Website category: jobs
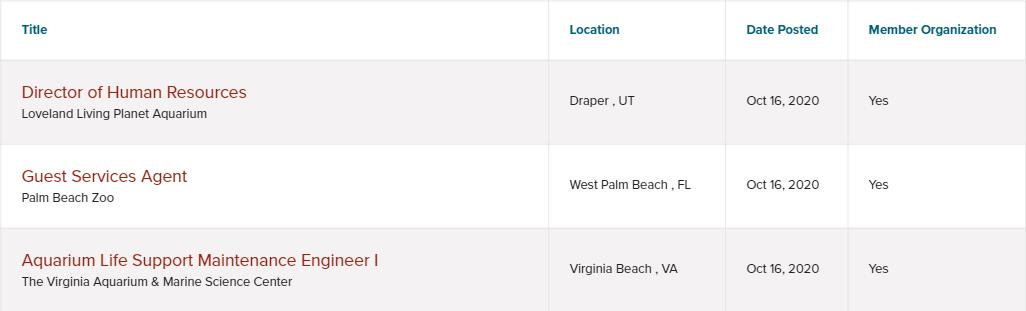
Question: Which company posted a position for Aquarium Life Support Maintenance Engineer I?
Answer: The Virginia Aquarium & Marine Science Center

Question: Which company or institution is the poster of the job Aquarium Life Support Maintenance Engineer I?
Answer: The Virginia Aquarium & Marine Science Center

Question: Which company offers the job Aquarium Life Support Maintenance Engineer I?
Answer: The Virginia Aquarium & Marine Science Center

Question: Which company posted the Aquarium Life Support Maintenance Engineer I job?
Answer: The Virginia Aquarium & Marine Science Center

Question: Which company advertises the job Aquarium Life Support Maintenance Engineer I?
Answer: The Virginia Aquarium & Marine Science Center

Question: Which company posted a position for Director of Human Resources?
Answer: Loveland Living Planet Aquarium

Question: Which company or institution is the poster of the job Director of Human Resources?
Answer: Loveland Living Planet Aquarium

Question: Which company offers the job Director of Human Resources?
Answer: Loveland Living Planet Aquarium

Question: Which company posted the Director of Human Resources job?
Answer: Loveland Living Planet Aquarium

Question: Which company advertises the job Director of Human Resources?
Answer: Loveland Living Planet Aquarium

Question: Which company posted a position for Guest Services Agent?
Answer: Palm Beach Zoo

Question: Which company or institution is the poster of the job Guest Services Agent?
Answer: Palm Beach Zoo

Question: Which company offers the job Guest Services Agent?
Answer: Palm Beach Zoo

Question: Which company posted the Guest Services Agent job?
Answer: Palm Beach Zoo

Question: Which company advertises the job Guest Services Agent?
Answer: Palm Beach Zoo

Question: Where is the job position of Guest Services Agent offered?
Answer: West Palm Beach , FL

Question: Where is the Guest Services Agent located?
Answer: West Palm Beach , FL

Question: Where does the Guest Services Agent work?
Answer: West Palm Beach , FL

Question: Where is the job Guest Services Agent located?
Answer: West Palm Beach , FL

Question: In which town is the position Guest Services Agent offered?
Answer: West Palm Beach , FL

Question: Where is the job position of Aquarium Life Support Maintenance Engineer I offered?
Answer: Virginia Beach , VA

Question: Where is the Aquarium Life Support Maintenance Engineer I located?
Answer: Virginia Beach , VA

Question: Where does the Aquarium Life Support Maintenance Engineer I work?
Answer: Virginia Beach , VA

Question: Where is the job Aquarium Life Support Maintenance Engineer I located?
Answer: Virginia Beach , VA

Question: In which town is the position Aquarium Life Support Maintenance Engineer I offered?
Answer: Virginia Beach , VA

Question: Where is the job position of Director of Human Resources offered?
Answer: Draper , UT

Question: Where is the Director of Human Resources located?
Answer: Draper , UT

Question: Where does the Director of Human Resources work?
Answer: Draper , UT

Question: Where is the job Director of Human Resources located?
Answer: Draper , UT

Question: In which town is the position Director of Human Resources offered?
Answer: Draper , UT

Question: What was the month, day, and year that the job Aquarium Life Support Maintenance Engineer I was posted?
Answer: Oct 16, 2020

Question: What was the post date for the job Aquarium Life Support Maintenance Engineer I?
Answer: Oct 16, 2020

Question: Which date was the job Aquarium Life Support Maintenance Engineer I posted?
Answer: Oct 16, 2020

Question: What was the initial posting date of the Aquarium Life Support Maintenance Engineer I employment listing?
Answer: Oct 16, 2020

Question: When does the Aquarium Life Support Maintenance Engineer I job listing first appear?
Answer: Oct 16, 2020

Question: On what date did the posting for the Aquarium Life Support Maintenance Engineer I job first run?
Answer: Oct 16, 2020

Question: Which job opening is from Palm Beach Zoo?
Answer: Guest Services Agent

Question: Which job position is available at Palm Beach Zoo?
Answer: Guest Services Agent

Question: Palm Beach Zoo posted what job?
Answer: Guest Services Agent

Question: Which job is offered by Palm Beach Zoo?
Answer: Guest Services Agent

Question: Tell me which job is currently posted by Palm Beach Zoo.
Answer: Guest Services Agent

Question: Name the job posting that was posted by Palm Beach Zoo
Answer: Guest Services Agent

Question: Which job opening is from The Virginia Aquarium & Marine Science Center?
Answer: Aquarium Life Support Maintenance Engineer I

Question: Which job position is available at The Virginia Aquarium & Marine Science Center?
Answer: Aquarium Life Support Maintenance Engineer I

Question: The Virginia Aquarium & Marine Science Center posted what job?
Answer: Aquarium Life Support Maintenance Engineer I

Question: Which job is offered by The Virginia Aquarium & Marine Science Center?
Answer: Aquarium Life Support Maintenance Engineer I

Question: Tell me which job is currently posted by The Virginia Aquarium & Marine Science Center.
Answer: Aquarium Life Support Maintenance Engineer I

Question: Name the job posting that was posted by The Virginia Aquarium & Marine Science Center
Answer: Aquarium Life Support Maintenance Engineer I

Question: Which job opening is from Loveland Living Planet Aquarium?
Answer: Director of Human Resources

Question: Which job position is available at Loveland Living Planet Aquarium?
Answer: Director of Human Resources

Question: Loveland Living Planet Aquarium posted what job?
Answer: Director of Human Resources

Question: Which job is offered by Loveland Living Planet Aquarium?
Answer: Director of Human Resources

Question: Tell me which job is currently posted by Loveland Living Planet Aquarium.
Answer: Director of Human Resources

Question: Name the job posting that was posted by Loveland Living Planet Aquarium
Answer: Director of Human Resources

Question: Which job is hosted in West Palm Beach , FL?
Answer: Guest Services Agent

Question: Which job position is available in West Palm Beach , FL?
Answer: Guest Services Agent

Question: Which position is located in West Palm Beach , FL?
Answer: Guest Services Agent

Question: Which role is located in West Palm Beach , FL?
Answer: Guest Services Agent

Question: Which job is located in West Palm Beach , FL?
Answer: Guest Services Agent

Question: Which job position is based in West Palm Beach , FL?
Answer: Guest Services Agent

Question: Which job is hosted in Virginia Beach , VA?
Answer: Aquarium Life Support Maintenance Engineer I

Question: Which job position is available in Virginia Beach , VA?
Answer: Aquarium Life Support Maintenance Engineer I

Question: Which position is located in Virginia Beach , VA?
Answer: Aquarium Life Support Maintenance Engineer I

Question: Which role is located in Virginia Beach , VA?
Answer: Aquarium Life Support Maintenance Engineer I